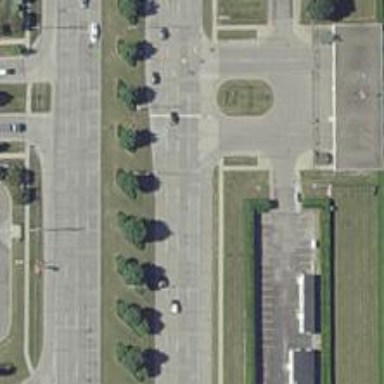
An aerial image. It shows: Secondary road with separate sidewalk.